Question: What is the measurement shown in the image?
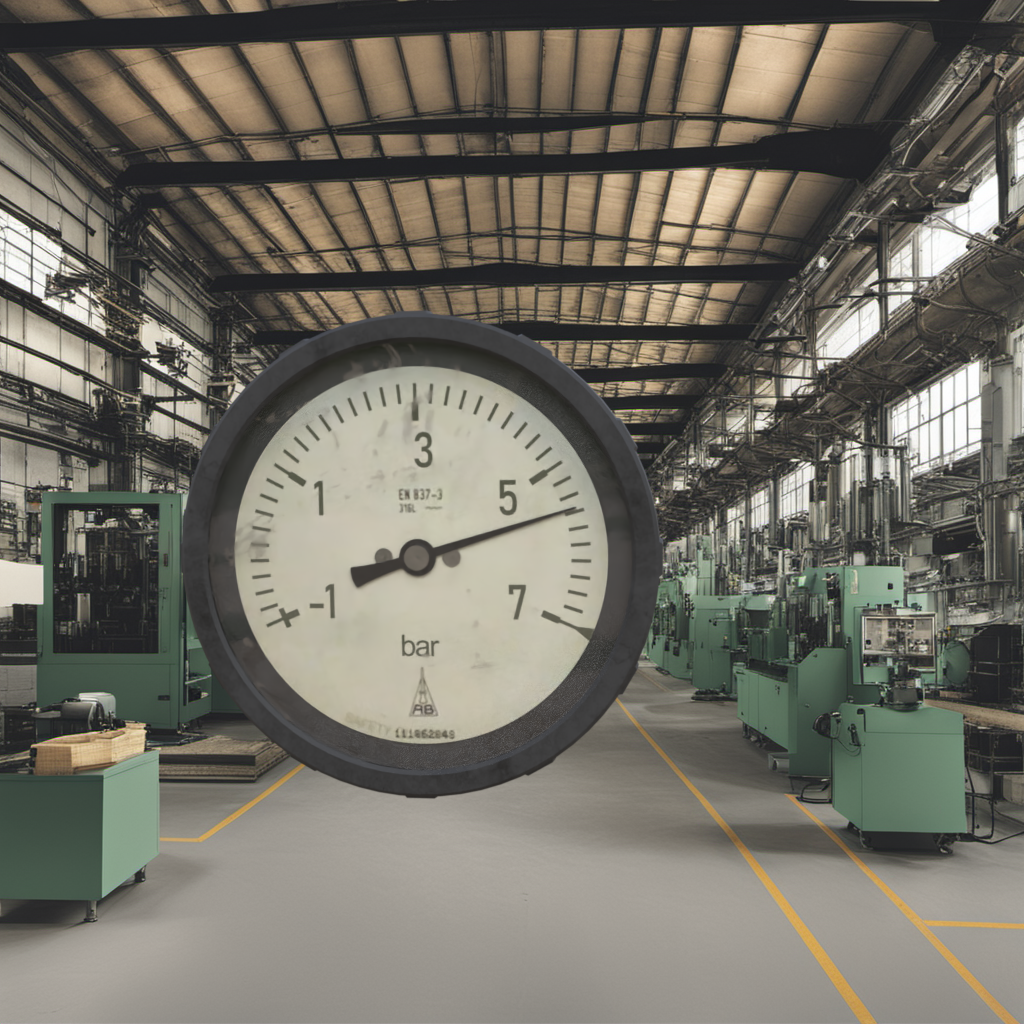
Answer: The result is 5.52
Question: What is the range of this measurement?
Answer: The range is from -1 to 7
Question: What is the minimum and maximum value of this measurement?
Answer: The minimum value is -1 and the maximum value is 7